Interaction volume radius: 10 \u00c5
Interaction volume height: 15 \u00c5
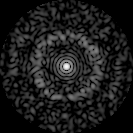
Disorder parameter: 0.8323